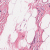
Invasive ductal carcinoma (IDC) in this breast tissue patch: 0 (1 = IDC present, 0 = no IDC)